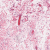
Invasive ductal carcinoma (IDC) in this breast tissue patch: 0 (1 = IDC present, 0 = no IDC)